Question: I have done the following things. I installed strong_parameters gem.
1)I created a initializer and added the following line ActiveRecord::Base.send(:include, ActiveModel::ForbiddenAttributesProtection)
2)I removed attr_accessible from model.
Then i was tried to create a new record, it's was not going to the create method itself. it was giving ActiveModel::ForbiddenAttributes error. Please explain me what could be the problem?
Please find the code below:
'''
ActiveRecord::Base.send(:include, ActiveModel::ForbiddenAttributesProtection)
'''
'''
class Role < ActiveRecord::Base
#attr_accessible :name, :description
validates :name, presence: true, uniqueness: { case_sensitive: false}
end
'''
'''
class RolesController < ApplicationController
def create
@role = Role.new(role_params)
if @role.save
redirect_to roles_path, notice: t('Role was successfully created.', default: 'Role was successfully created.')
else
render action: "new"
end
end
private
def role_params
params.require(:role).permit(:name,:description)
end
end
'''
: Please find the error message:

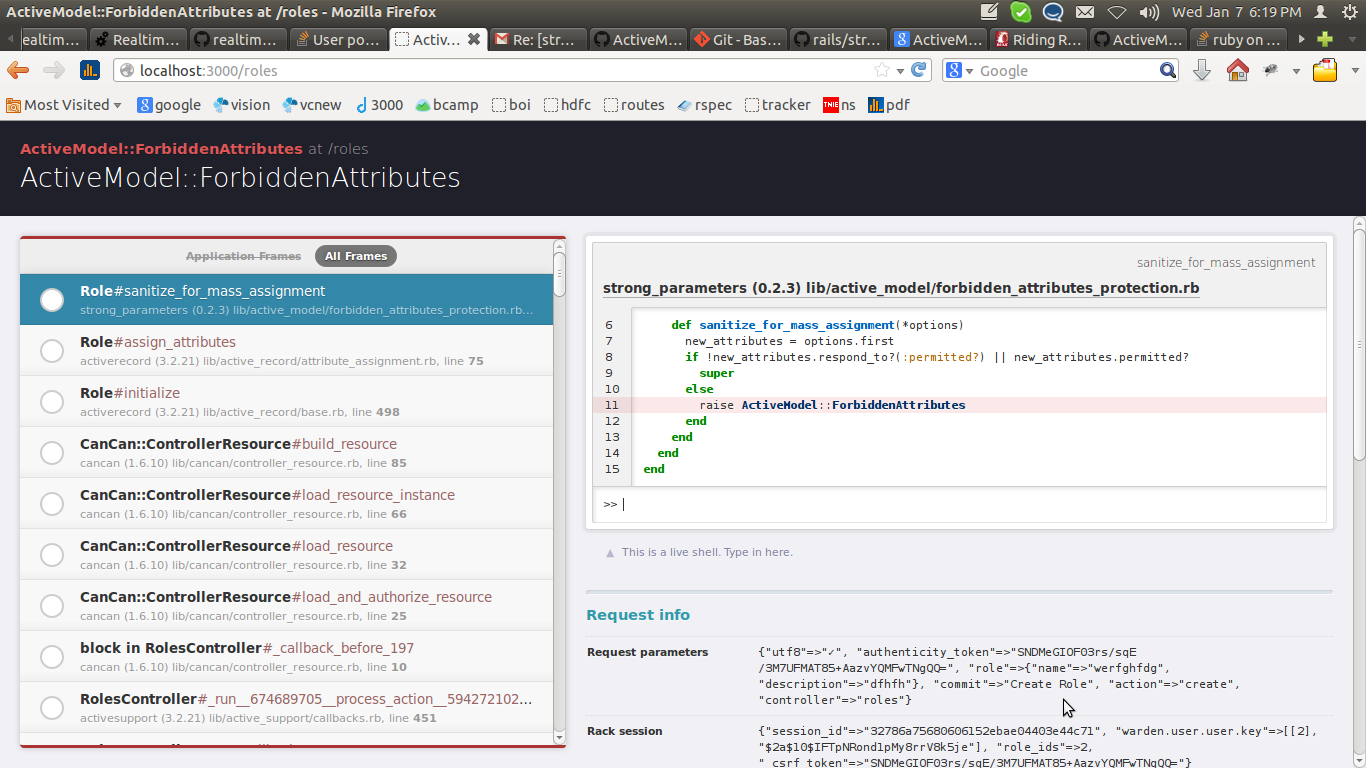
Answer: It's a problem with cancan gem. I tried the below skip_load_resource. It's working now.
'''
load_and_authorize_resource skip_load_resource only: [:create]
'''